Question: I'm using Node & Express 4.0 deployed on Heroku, and I'm trying to implement Socket.io with Redis as aa session store. So I have this as my current code:
'''
var app = express();
var server = require('http').createServer(app);
var io = require('socket.io').listen(server);
var RedisStore = io.RedisStore;
if (process.env.REDISTOGO_URL) {
// inside if statement
var rtg = require("url").parse(process.env.REDISTOGO_URL);
var redis = require("redis").createClient(rtg.port, rtg.hostname);
redis.auth(rtg.auth.split(":")[1]);
} else {
var redis = require("redis").createClient();
}
/** Initialize RedisStore for socket.io **/
io.set('store', new RedisStore({
redis : redis
}));
'''
But I get the following error:
'''
14:25:03 web.1 | io.set('store', new RedisStore({
14:25:03 web.1 | ^
14:25:03 web.1 | TypeError: undefined is not a function
'''
---
I've also seen this way of defining a RedisStore:
'''
var redis = require('socket.io/node_modules/redis');
var RedisStore = require('socket.io/lib/stores/redis');
'''
However, my installed version of socket.io, installed using 'npm install --save socket.io', doesn't include 'stores' in the 'lib' directory:

---
EDIT
I saw this on the socket.io page in regards to their 1.0 release:
'''
// 2. Implement the socket.io-redis adapter
var io = require('socket.io')(3000);
var redis = require('socket.io-redis');
io.adapter(redis({ host: 'localhost', port: 6379 }));
'''
But there's no other documentation I could find regarding this new module, and since I'm new to this whole stack, I don't think I could figure it out on my own.
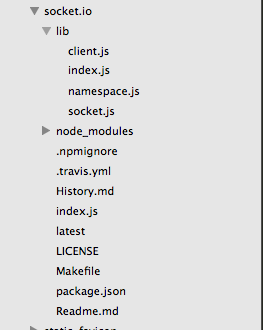
Answer: The trend among node.js modules is to remove functionality that isn't truly core to the module.
Which is why socket.io 1.0 no longer supports redis out of the box.
So step one is to track down the functionality you need.
1. http://socket.io/docs/server-api/
2. https://github.com/Automattic/socket.io-adapter
3. https://github.com/Automattic/socket.io-redis
Then you need to install the other module 'npm install socket.io-redis --save'
And finally configure your app.
'''
var app = express();
var server = require('http').createServer(app);
var io = require('socket.io').listen(server);
var redis = require('socket.io-redis');
io.adapter(redis(process.env.REDISTOGO_URL));
'''
The nice part is the socket.io-redis adapter accepts redis urls and defaults to localhost:6379 so you (should) be able to simple pass in the 'REDISTOGO_URL'